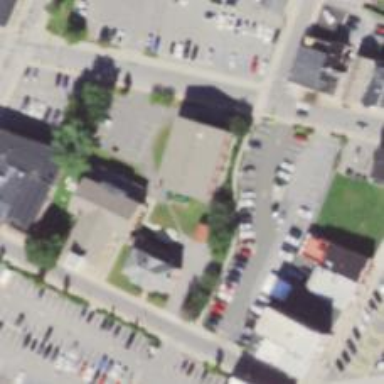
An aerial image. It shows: School.